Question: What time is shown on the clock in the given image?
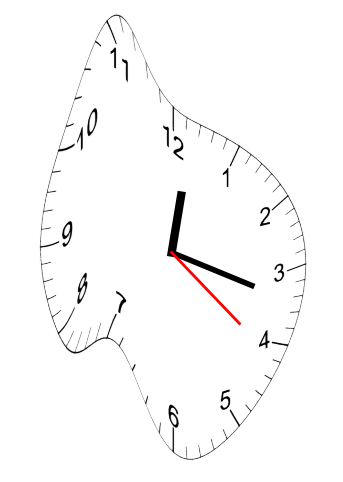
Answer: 12:17:21